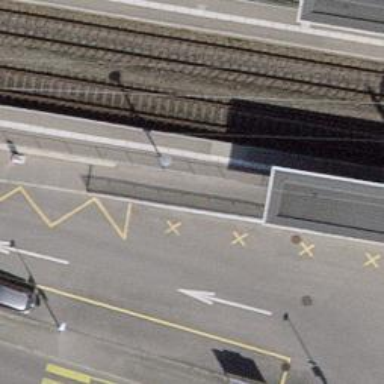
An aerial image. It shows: Platform with shelter for public transport.